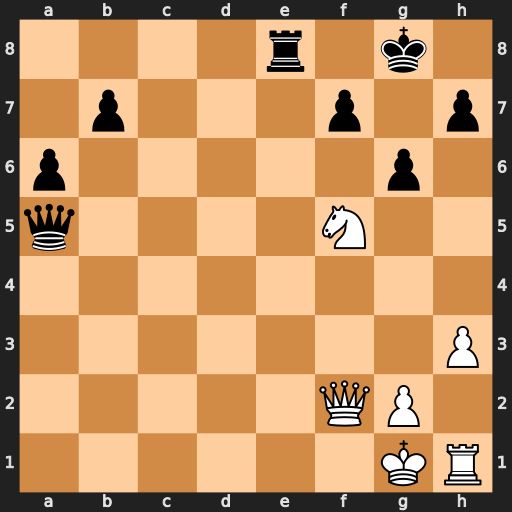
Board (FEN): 4r1k1/1p3p1p/p5p1/q4N2/8/7P/5QP1/6KR
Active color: w
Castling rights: -
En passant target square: -
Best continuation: Nh6+ Kg7 Qxf7+ Kxh6 Qxe8